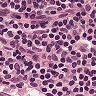
Metastatic tissue present: no